Aerial crown-view tile of a tropical tree (Barro Colorado Island, Panama), acquired 20250414:
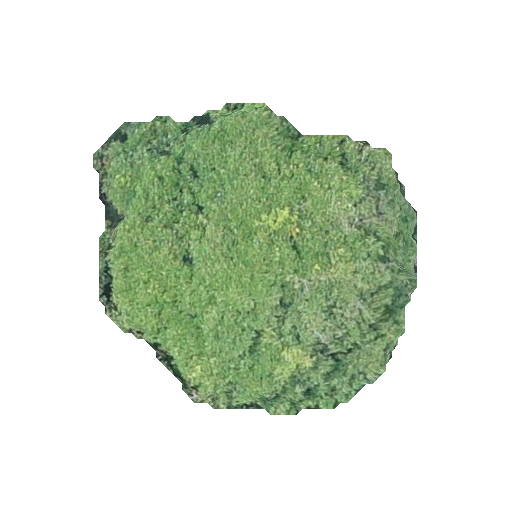
Species: Prioria copaifera
GBIF accepted scientific name: Prioria copaifera
Crown area: 116.219 m²